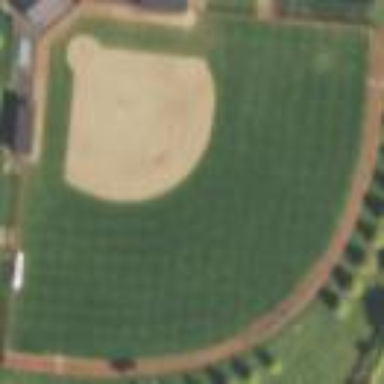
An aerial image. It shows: Baseball pitch for leisure land activities.